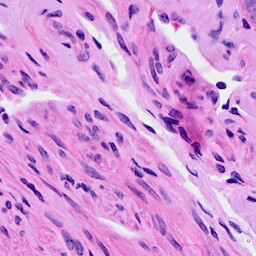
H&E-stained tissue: Ovarian